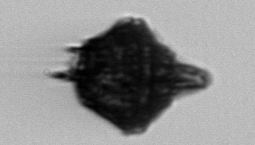
Label: Gonyaulax